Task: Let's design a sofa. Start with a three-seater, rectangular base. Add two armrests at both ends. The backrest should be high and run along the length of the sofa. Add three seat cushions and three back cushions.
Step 406:
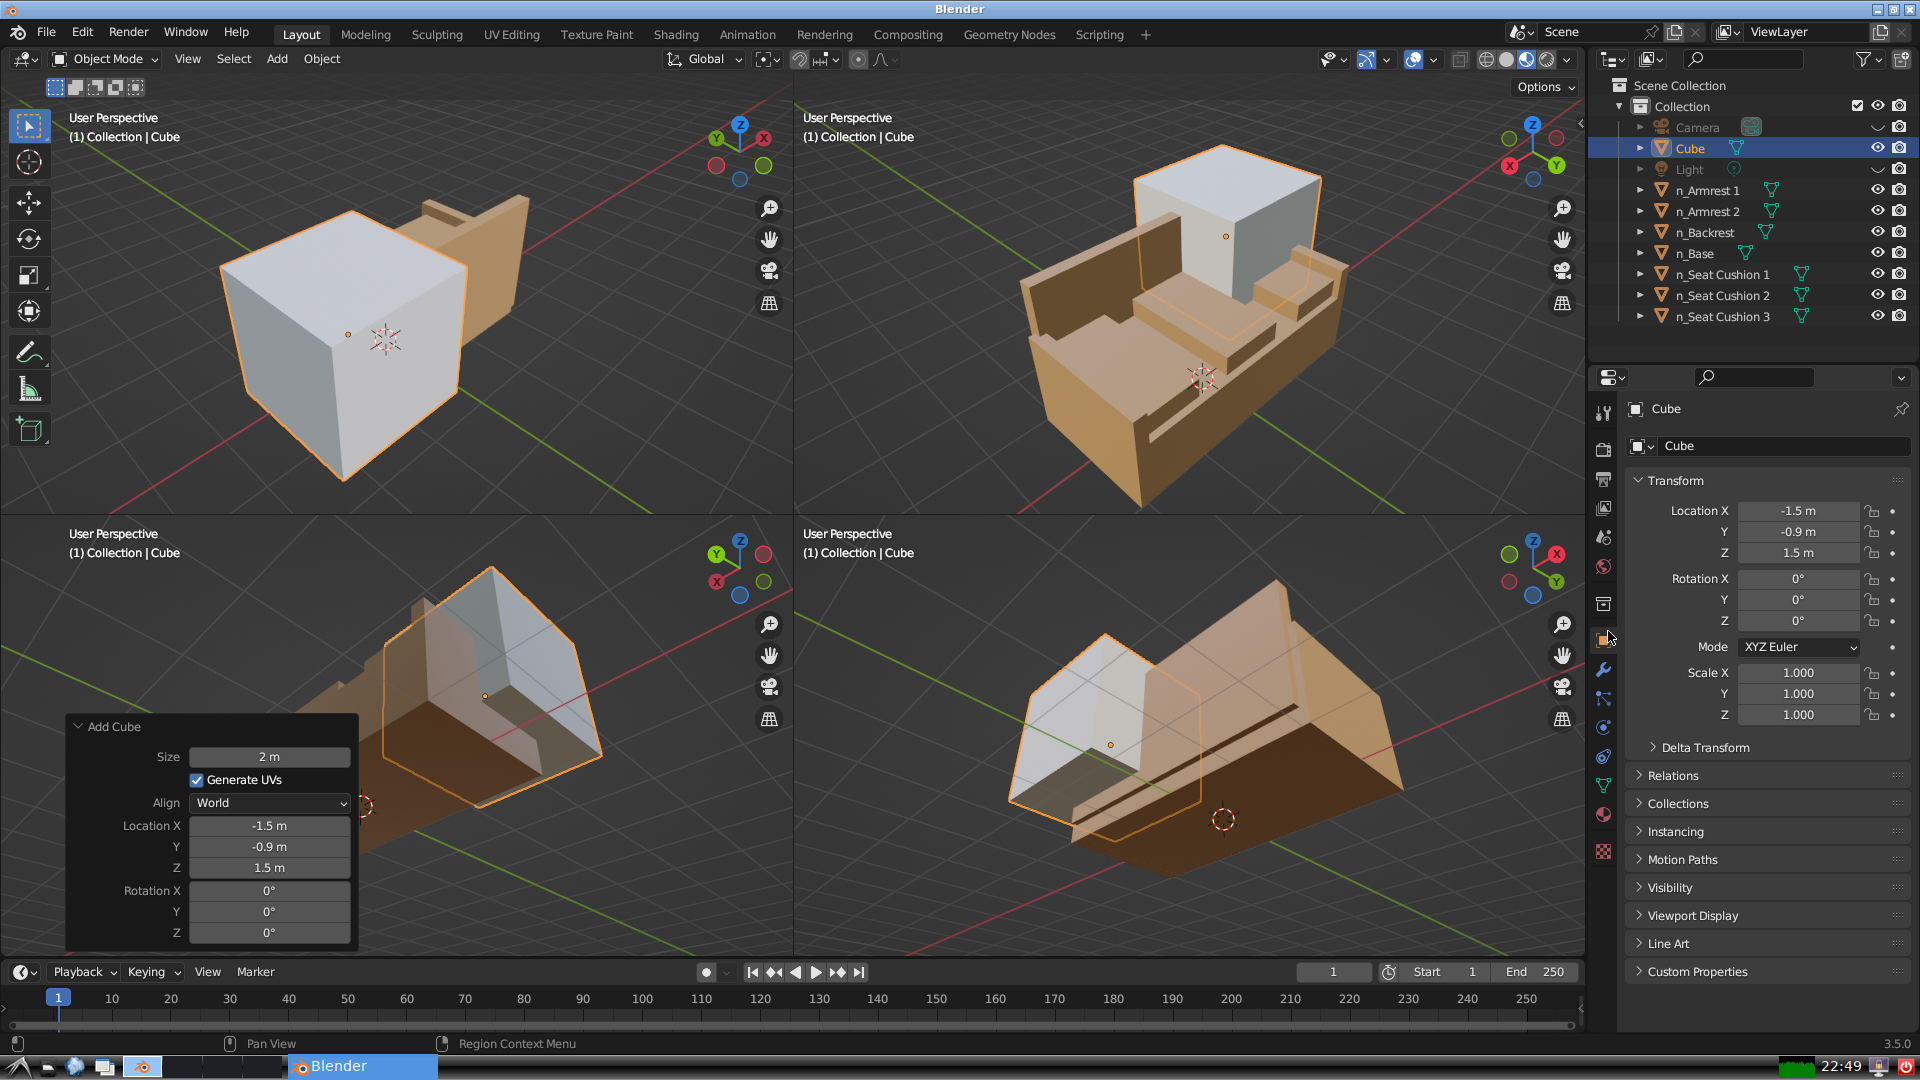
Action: {"mouse_move": [1732, 445]}